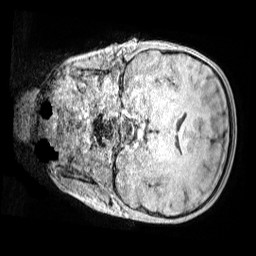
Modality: MP2RAGE
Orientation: coronal
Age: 11
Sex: male
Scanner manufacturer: siemens
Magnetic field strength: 3 T
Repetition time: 4 s
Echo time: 0.00299 s